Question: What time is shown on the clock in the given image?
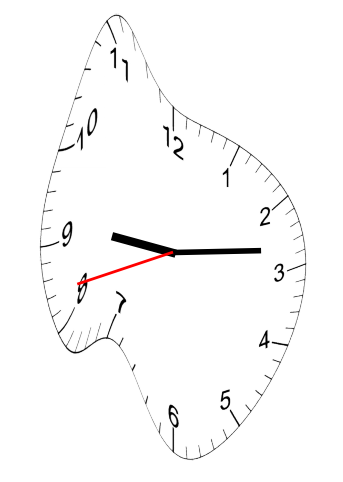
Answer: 09:13:42